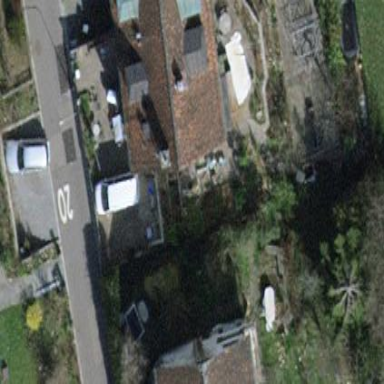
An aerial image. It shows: Semi-detached house with gabled roof.